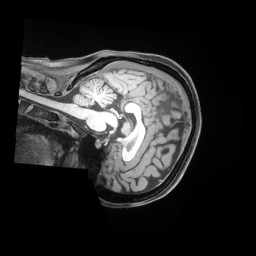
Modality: T1w
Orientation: sagittal
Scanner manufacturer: siemens
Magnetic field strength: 3 T
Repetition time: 2.53 s
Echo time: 0.00169 s